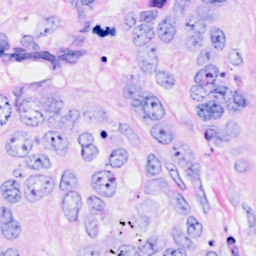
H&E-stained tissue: Breast